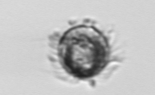
Label: Ciliophora